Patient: sex M, age 42
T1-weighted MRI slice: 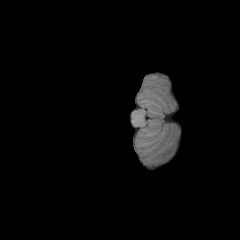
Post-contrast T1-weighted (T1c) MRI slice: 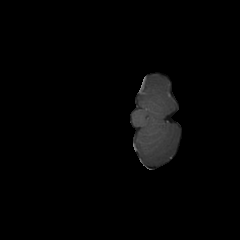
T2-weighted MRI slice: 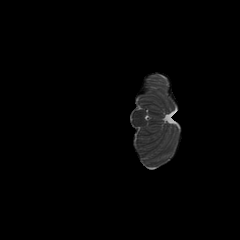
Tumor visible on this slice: no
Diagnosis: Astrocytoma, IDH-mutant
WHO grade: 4